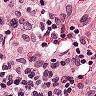
Metastatic tissue present: no